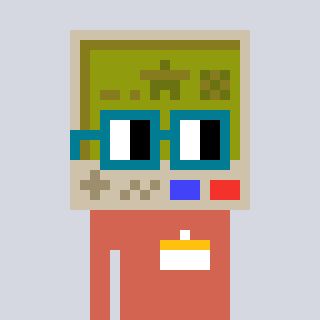
a pixel art character with square dark green glasses, a gameboy-shaped head and a peachy-colored body on a cool background